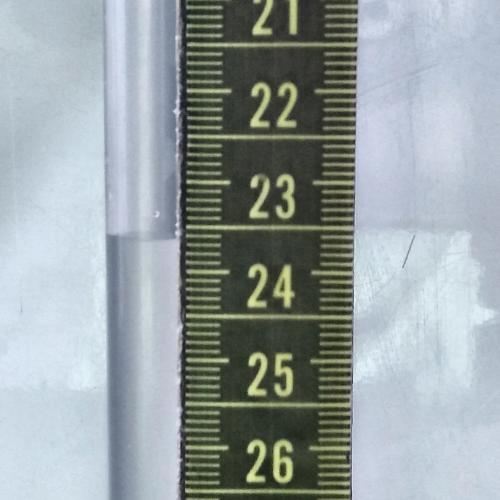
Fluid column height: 23.6 cm